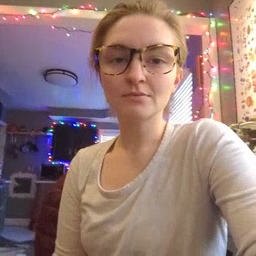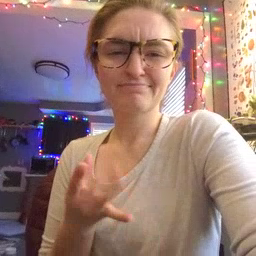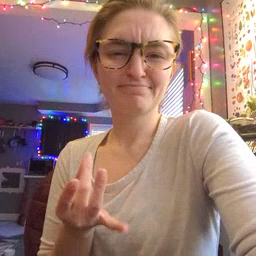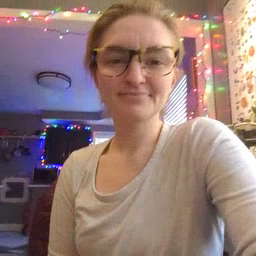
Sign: sticky